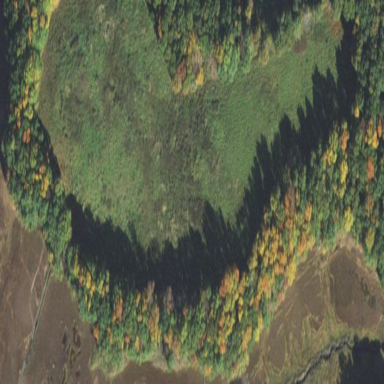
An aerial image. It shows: Mixed woodland with variety of leaf types and cycles.